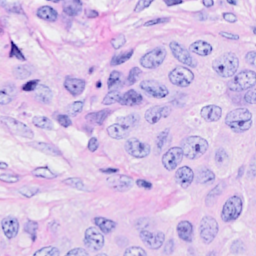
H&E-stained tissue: Breast